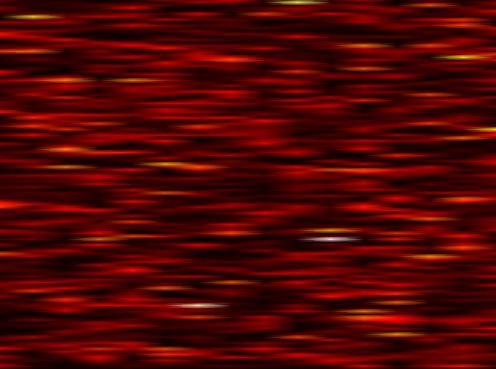
Label: UFMC